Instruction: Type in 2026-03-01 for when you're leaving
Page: home
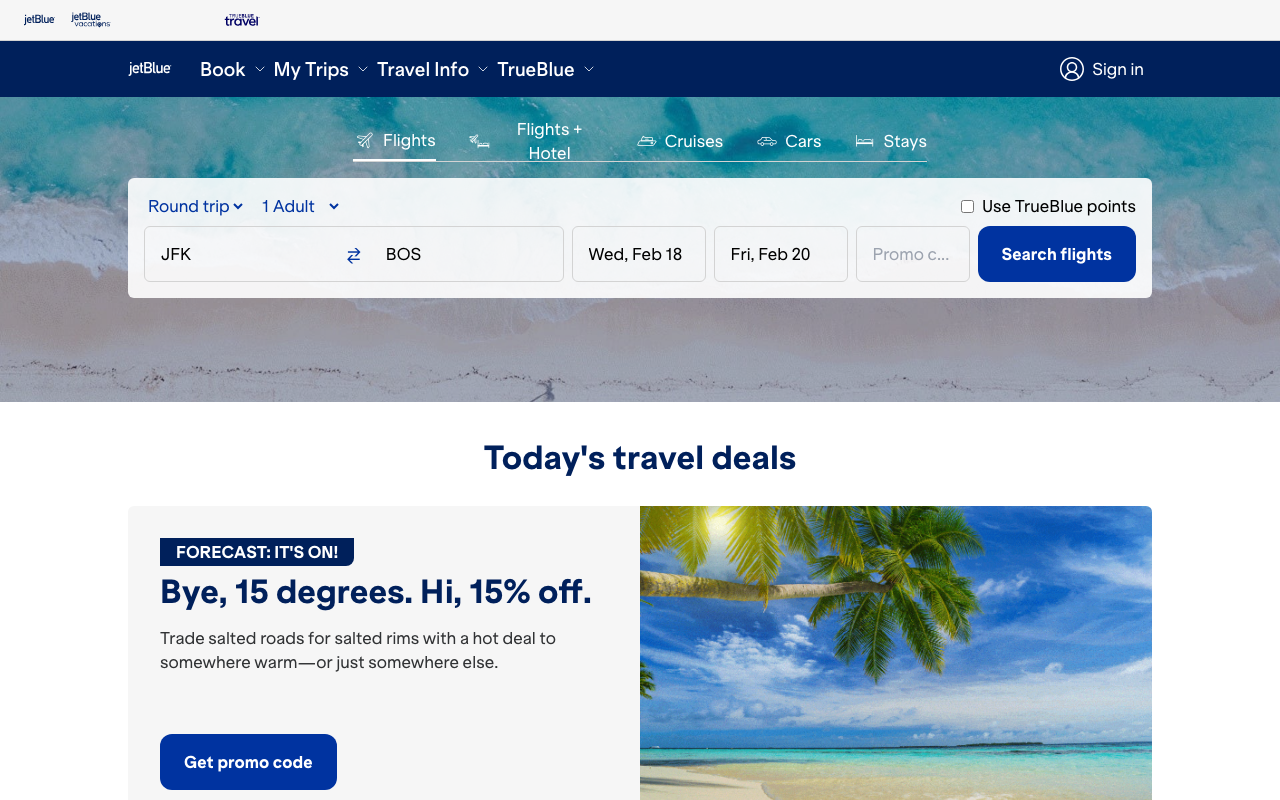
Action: type